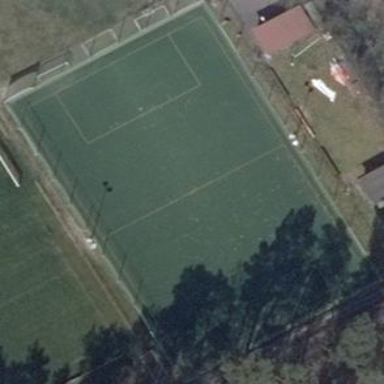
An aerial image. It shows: Soccer pitch with artificial turf for leisure sports activities.